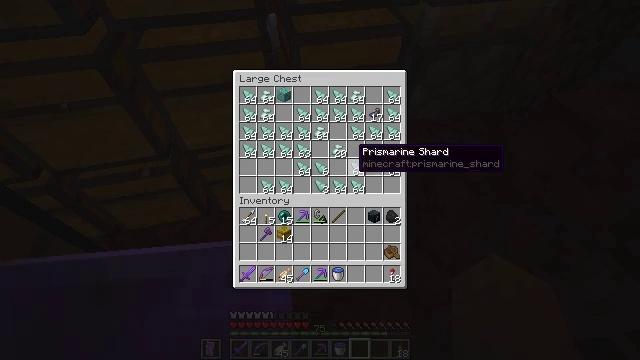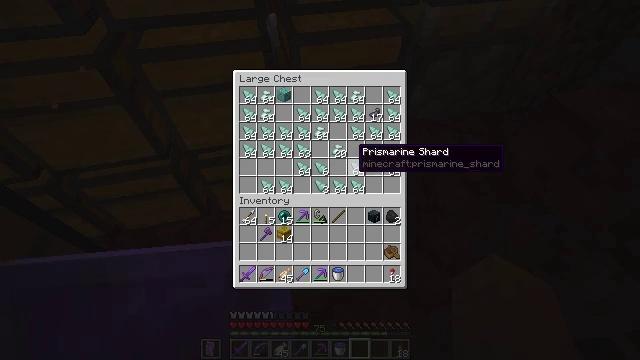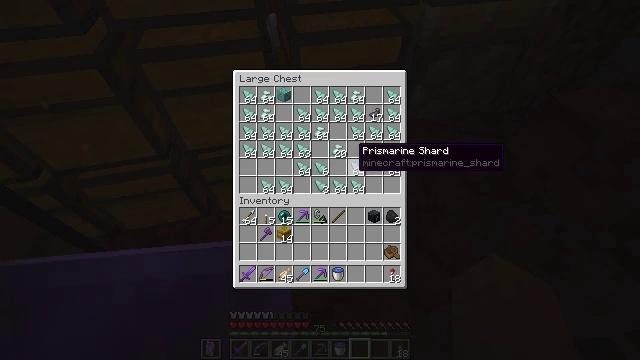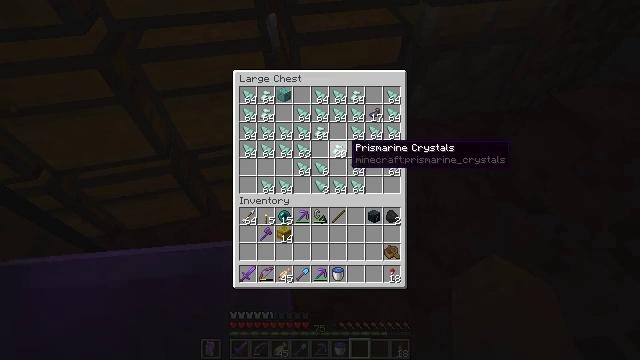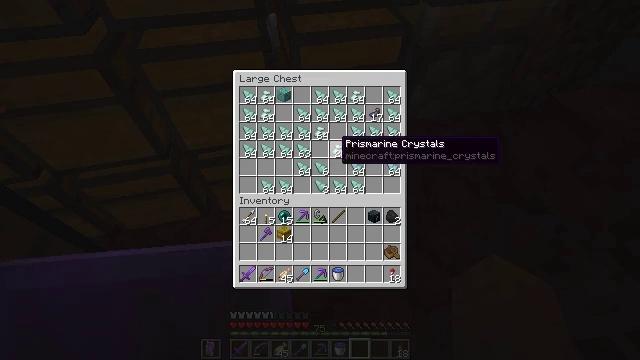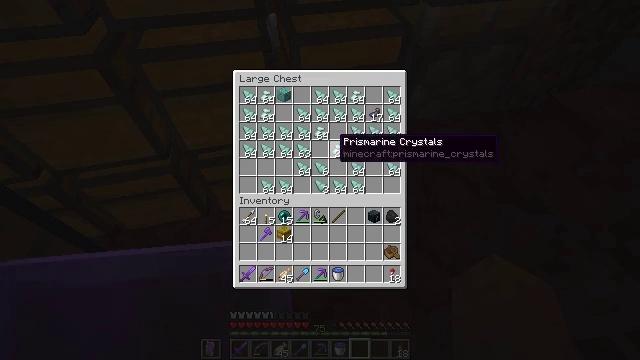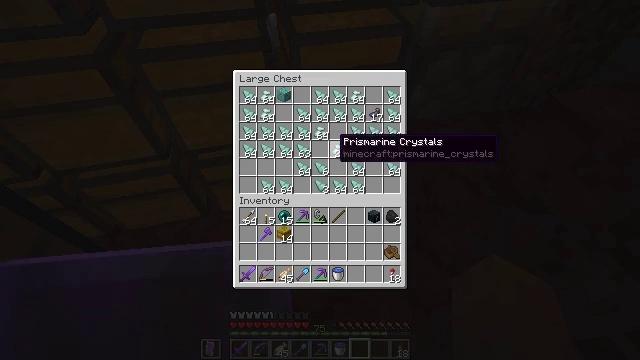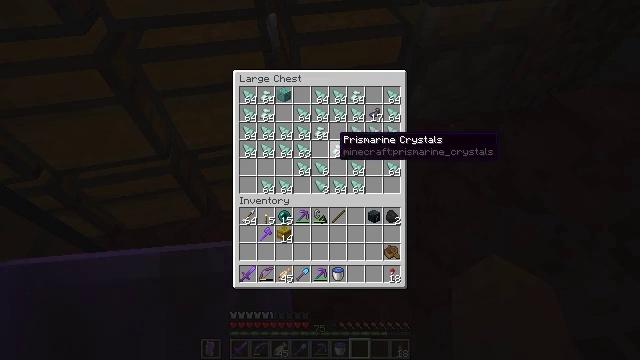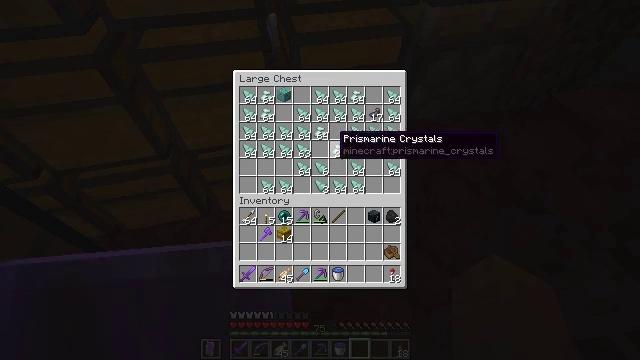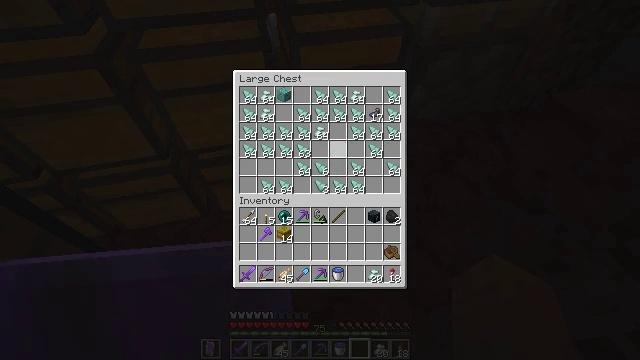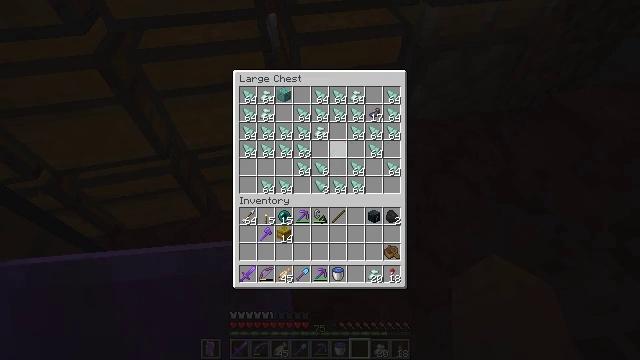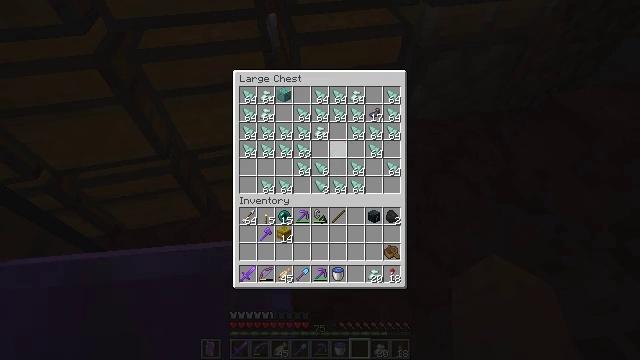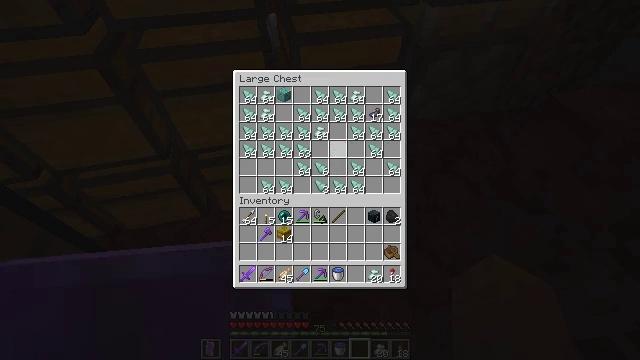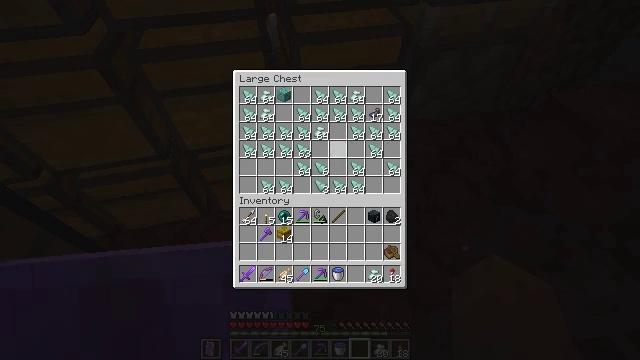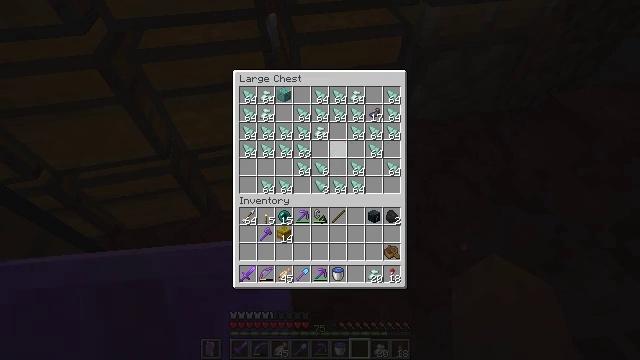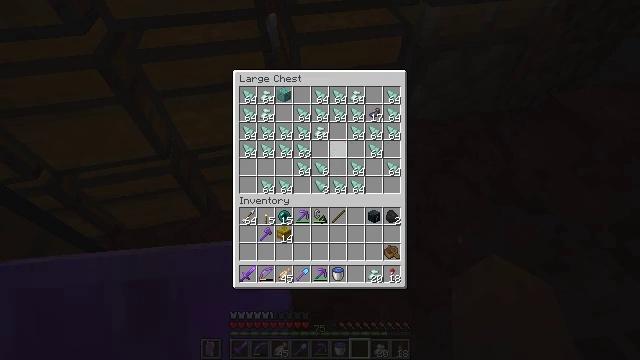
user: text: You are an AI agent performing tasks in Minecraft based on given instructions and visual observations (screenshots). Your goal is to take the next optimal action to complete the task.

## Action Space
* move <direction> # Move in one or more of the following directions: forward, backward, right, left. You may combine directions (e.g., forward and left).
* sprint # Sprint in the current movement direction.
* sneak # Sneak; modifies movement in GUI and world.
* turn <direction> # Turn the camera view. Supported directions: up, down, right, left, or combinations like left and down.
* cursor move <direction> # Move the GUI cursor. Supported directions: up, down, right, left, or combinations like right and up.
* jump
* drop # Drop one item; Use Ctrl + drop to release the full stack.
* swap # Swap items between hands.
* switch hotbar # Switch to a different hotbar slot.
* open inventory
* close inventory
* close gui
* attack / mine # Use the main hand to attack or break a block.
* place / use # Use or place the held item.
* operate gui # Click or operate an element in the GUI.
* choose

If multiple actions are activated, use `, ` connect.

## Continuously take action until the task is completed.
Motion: motion action
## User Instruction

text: Obtain a sea lantern through crafting.
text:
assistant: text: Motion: no_op
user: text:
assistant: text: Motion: no_op
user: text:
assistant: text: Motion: sneak
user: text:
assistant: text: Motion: sneak, cursor move left
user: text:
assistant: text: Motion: sneak
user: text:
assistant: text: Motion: sneak
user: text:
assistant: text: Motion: sneak
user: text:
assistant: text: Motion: sneak
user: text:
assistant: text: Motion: sneak, operate gui
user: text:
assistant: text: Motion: sneak, operate gui
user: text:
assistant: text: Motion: sneak, operate gui
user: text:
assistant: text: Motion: sneak, operate gui
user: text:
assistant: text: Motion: sneak
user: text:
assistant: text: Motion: sneak
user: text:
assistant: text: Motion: sneak
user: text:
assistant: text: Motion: sneak
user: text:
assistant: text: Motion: sneak
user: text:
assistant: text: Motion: sneak
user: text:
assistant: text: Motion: sneak
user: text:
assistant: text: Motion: sneak
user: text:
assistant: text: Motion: sneak, operate gui
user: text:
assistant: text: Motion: sneak, operate gui
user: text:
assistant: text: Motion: sneak, operate gui
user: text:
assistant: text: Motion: sneak
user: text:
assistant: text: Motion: sneak, cursor move left
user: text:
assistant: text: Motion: sneak
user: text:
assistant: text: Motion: sneak
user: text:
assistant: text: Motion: sneak, cursor move left
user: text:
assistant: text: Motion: sneak, cursor move left and up
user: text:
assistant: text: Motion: sneak